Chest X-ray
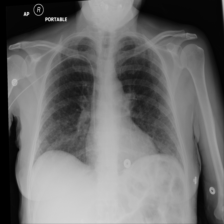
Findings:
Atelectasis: negative
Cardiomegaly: negative
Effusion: negative
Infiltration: negative
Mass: negative
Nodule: positive
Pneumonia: negative
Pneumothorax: negative
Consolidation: negative
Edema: negative
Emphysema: negative
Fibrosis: negative
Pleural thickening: negative
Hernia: negative